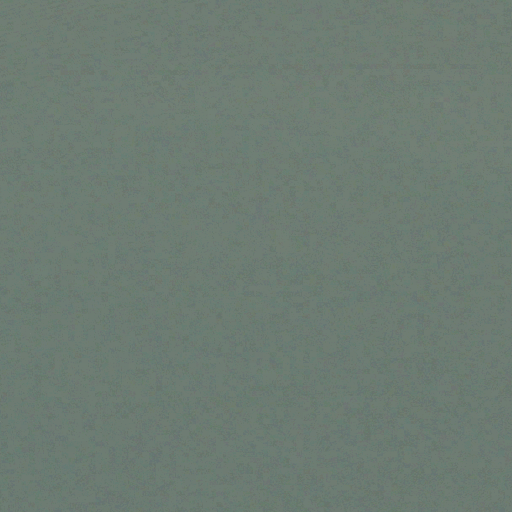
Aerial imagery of bar in Alabama named Gilchrist Bar (historical) containing only open water